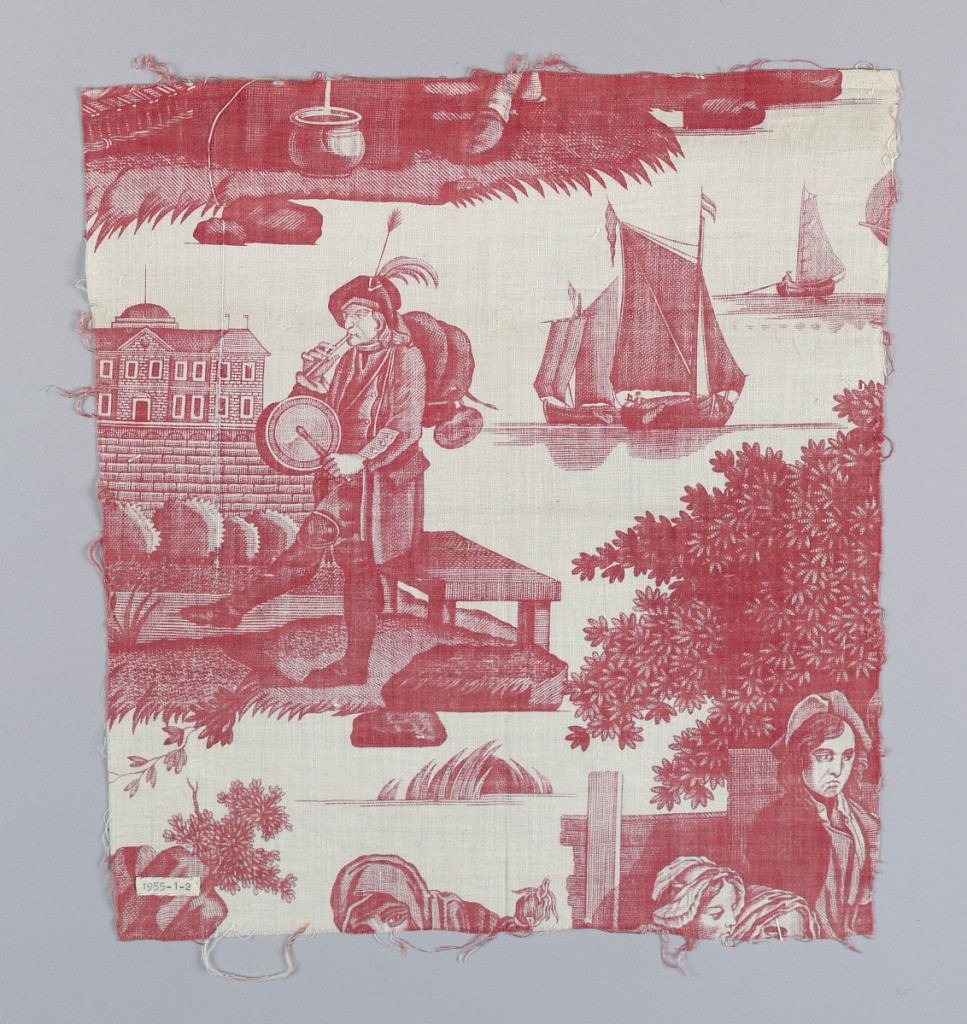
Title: Textile
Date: late 18th century
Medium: cotton Technique: printed by engraved copper plate
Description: Probably a piece of 1955-6-1 A, B. Red on white. Pastoral print with sailing ships in interstices. Copper plate.